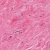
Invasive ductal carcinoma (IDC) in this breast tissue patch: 0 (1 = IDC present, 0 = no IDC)